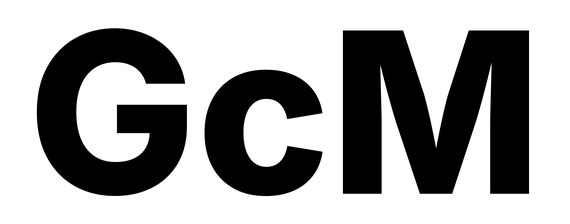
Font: Inter_ExtraBold